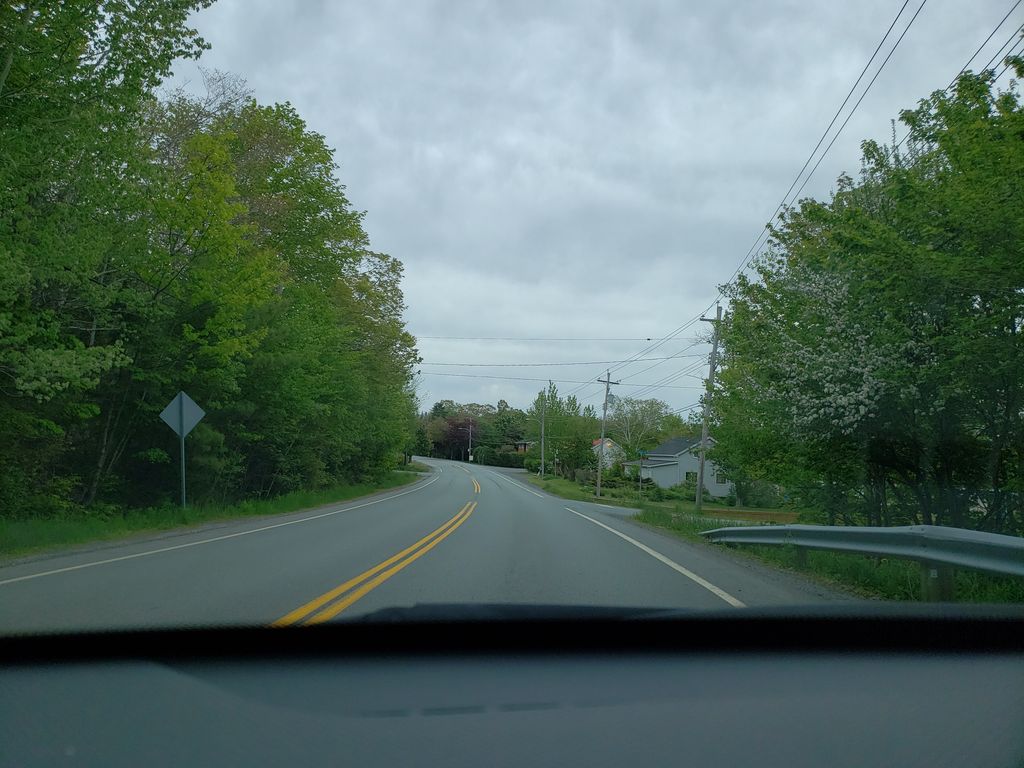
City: halifax